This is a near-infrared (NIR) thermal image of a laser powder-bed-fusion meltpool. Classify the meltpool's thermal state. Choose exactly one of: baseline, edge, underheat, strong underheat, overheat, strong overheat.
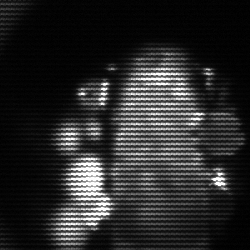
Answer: strong underheat